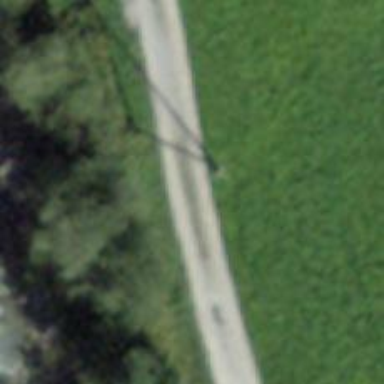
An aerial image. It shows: Power pole.